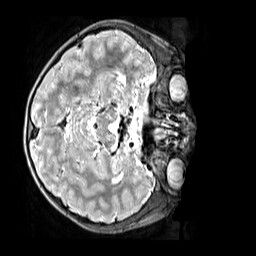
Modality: T2w
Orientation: axial
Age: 9
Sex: male
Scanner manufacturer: siemens
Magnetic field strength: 3 T
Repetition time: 3.2 s
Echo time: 0.408 s